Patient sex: M
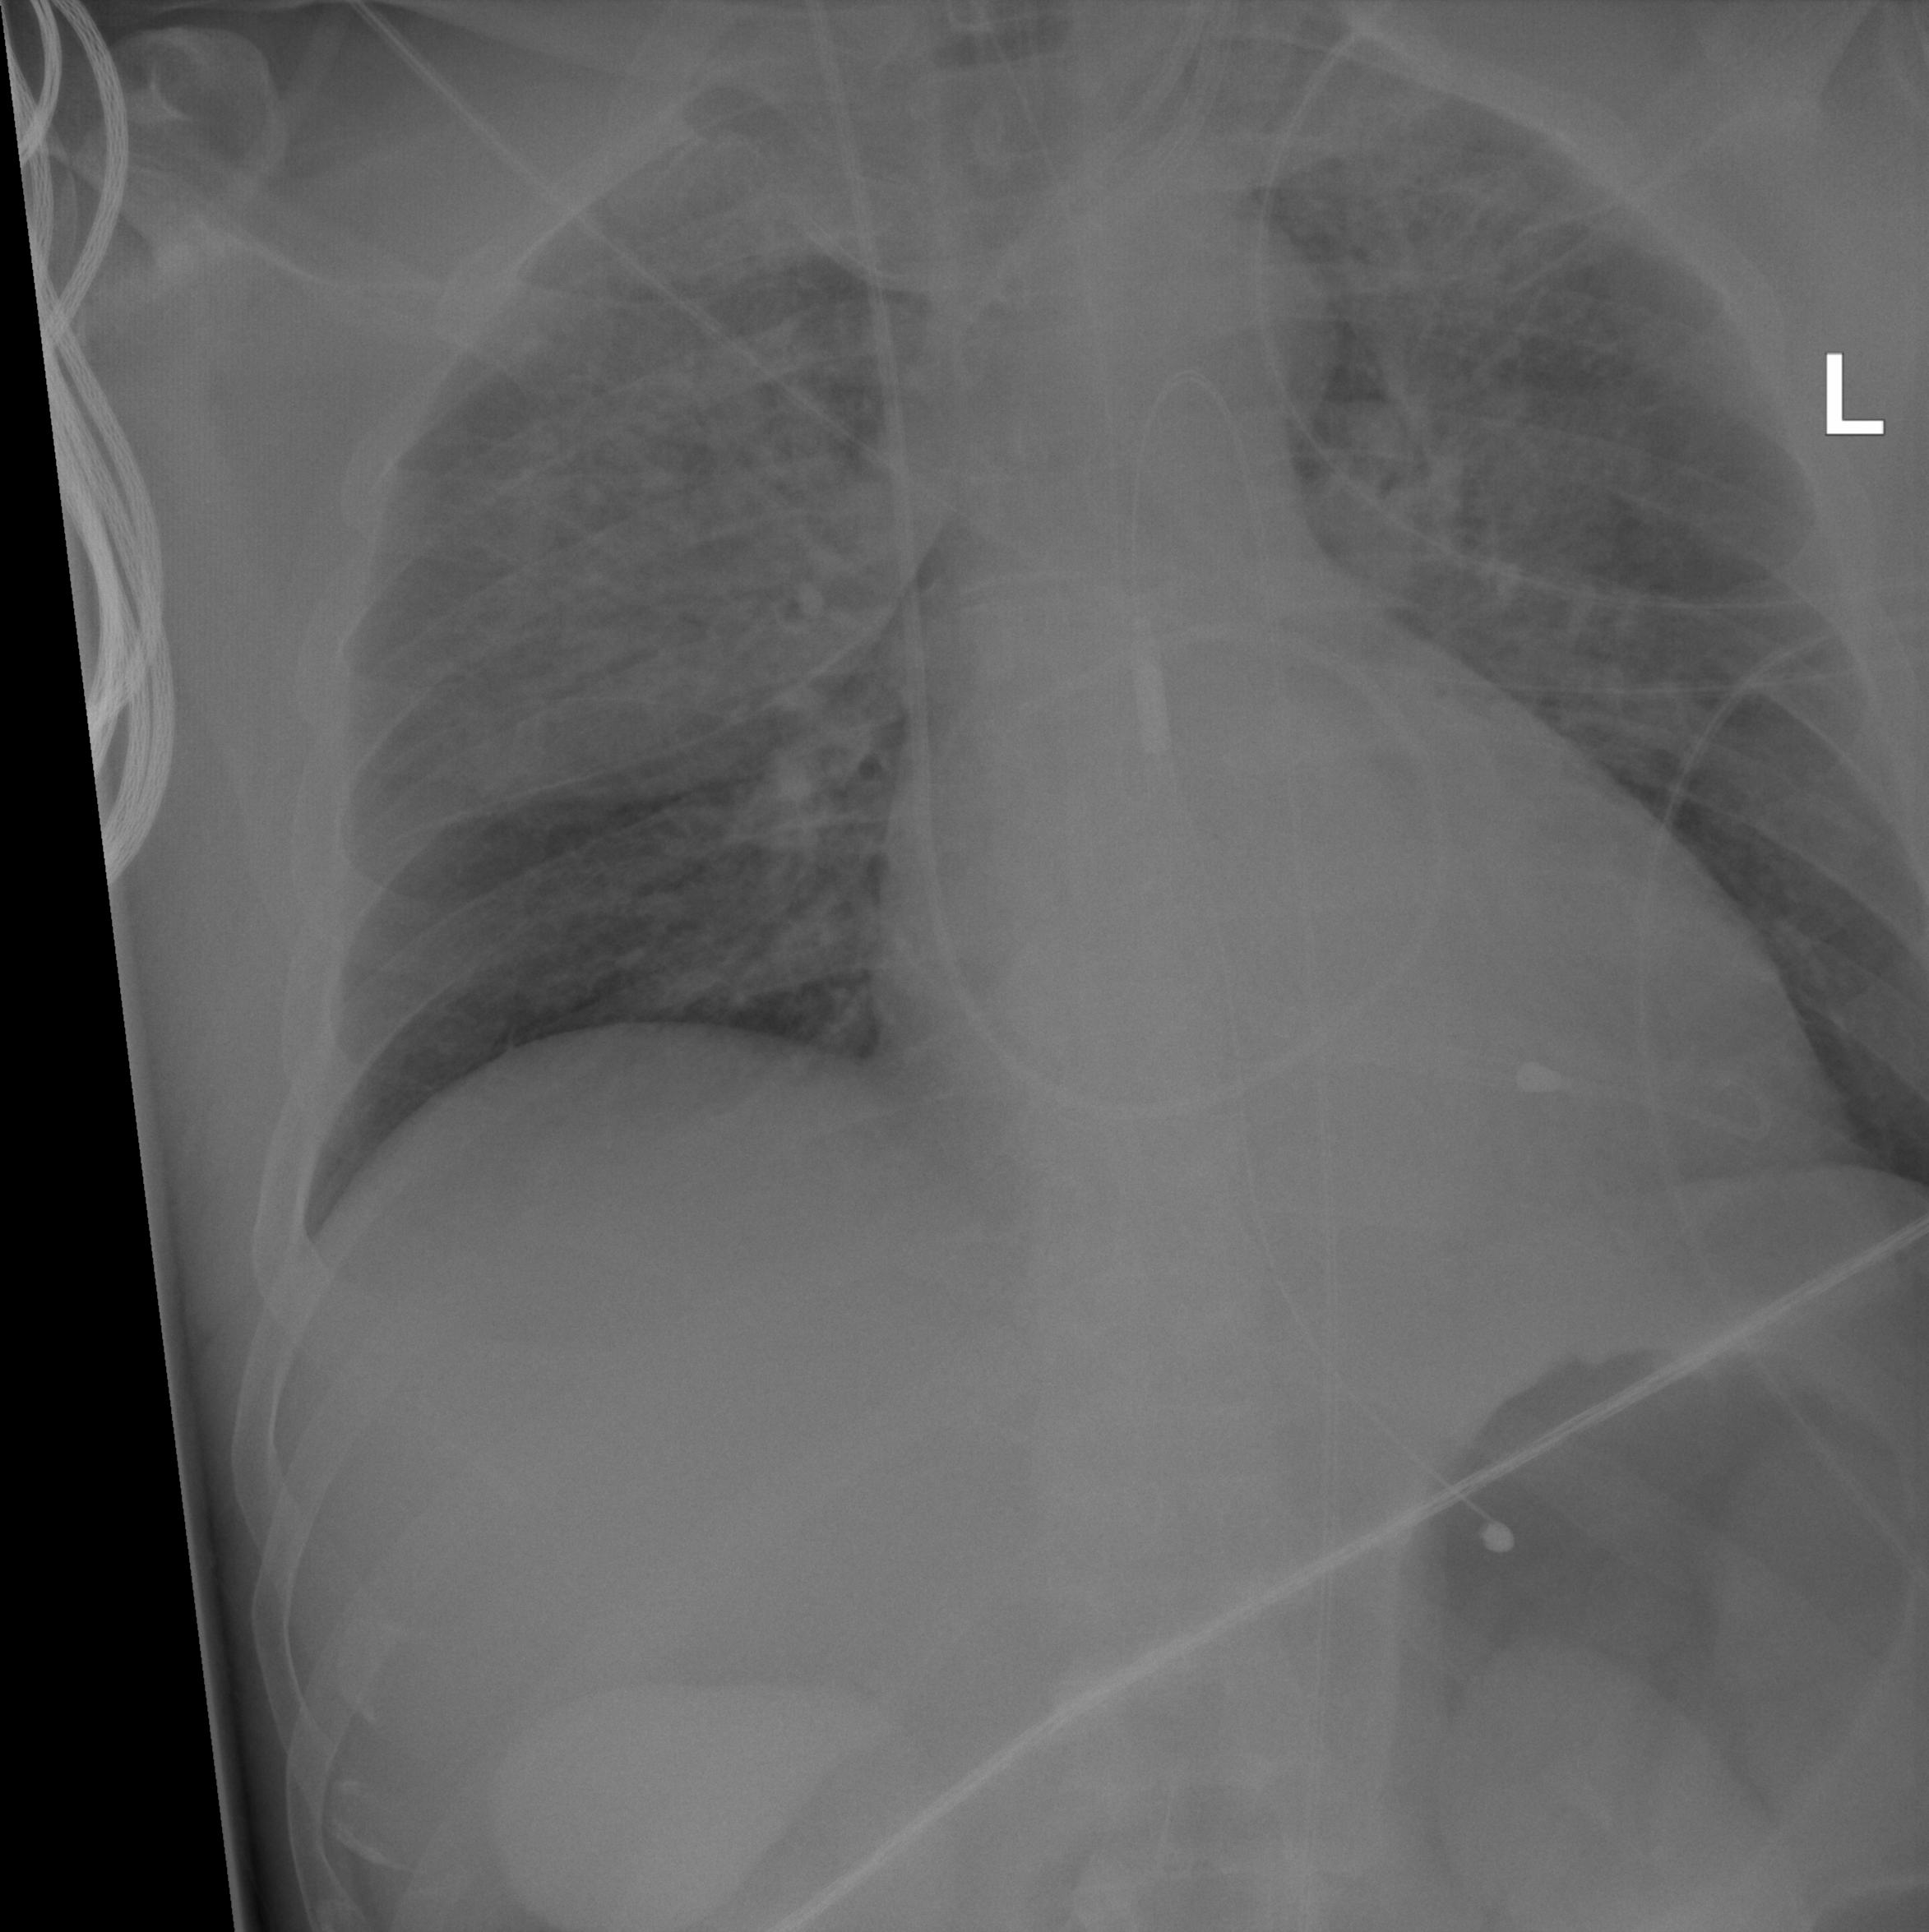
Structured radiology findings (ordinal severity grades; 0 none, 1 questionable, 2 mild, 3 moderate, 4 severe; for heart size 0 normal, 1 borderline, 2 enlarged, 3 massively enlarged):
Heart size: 1
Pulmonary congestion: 1
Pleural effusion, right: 0
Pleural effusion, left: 0
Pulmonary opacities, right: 4
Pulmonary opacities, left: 3
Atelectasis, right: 0
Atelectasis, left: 0